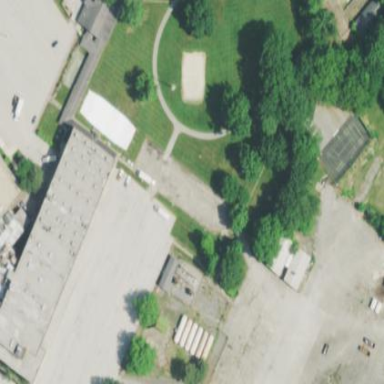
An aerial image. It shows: Basketball court with asphalt surface.